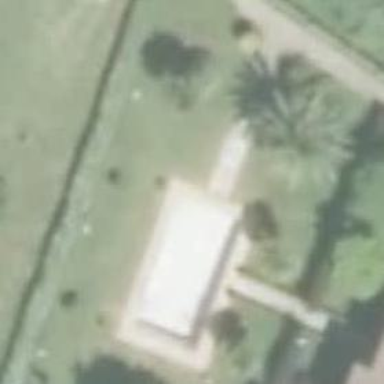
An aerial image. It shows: Swimming pool located in leisure land.